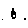
Label: bird